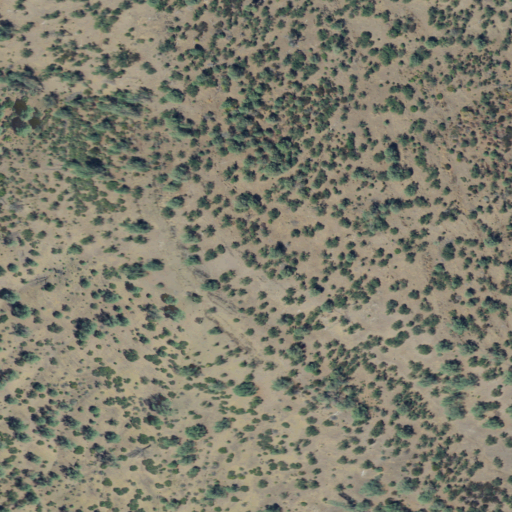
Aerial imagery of mountain in California named Salt Creek Peak containing shrub and evergreen forest